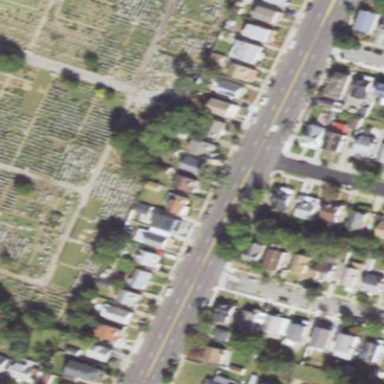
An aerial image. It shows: Sector within cemetery.